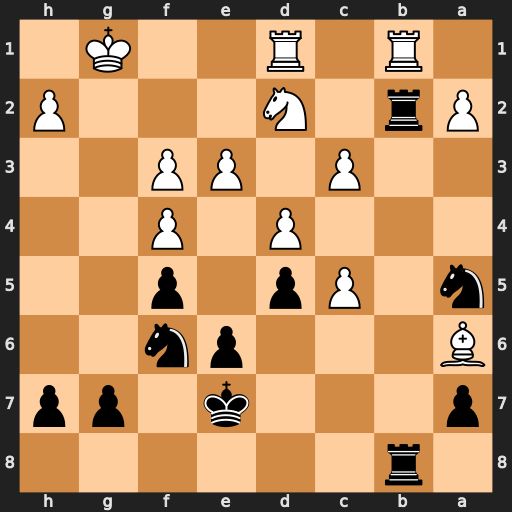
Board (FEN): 1r6/p3k1pp/B3pn2/n1Pp1p2/3P1P2/2P1PP2/Pr1N3P/1R1R2K1
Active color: b
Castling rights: -
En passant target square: -
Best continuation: Rxd2 Rxb8 Rxd1+